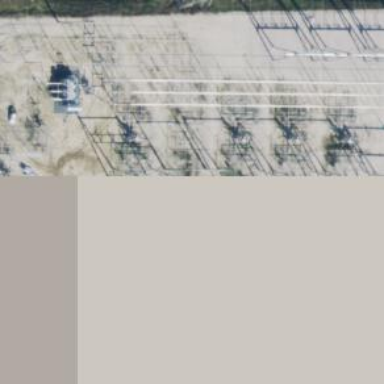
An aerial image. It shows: Switch used for power control.